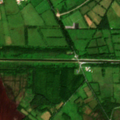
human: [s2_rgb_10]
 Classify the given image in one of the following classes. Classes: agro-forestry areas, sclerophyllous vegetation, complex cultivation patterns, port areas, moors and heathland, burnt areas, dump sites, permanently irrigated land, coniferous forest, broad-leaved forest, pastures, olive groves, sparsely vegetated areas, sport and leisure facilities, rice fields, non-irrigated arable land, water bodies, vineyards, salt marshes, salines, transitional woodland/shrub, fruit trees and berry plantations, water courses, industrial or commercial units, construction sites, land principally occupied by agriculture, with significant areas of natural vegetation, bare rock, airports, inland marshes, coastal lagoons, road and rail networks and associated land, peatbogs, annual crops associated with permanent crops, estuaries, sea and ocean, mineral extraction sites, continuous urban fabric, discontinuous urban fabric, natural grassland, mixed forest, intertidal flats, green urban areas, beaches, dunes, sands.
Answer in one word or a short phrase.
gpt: discontinuous urban fabric, road and rail networks and associated land, pastures, land principally occupied by agriculture, with significant areas of natural vegetation, peatbogs